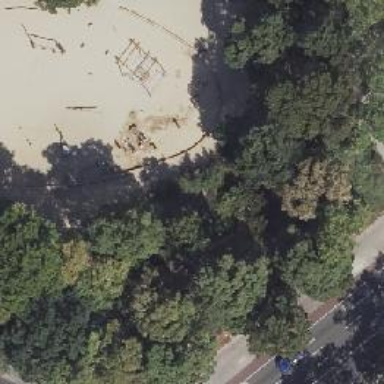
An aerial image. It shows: Playground with water feature.